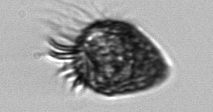
Label: Strombidium_morphotype2